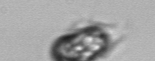
Label: Mesodinium